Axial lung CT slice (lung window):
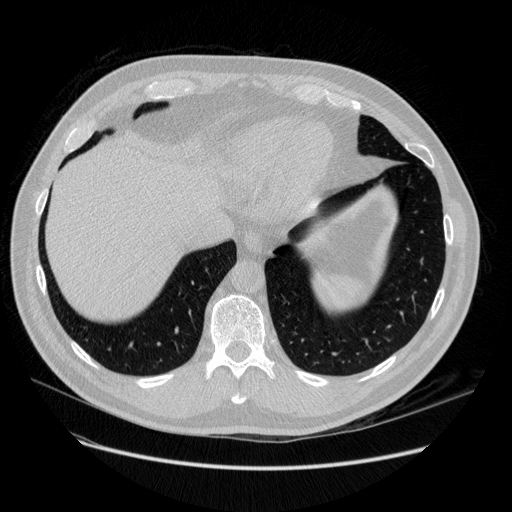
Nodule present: no